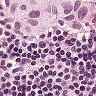
Metastatic tissue present: yes